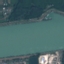
Land use / land cover class: River